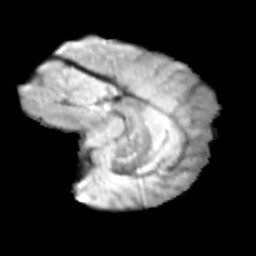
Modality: T2w
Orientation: sagittal
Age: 12
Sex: male
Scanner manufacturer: siemens
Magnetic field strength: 3 T
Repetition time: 3.8 s
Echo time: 0.07 s